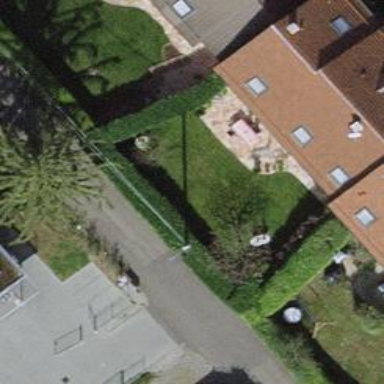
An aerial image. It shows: Garden surrounded by fence.